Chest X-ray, AP view. Patient: 58 years old, sex M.
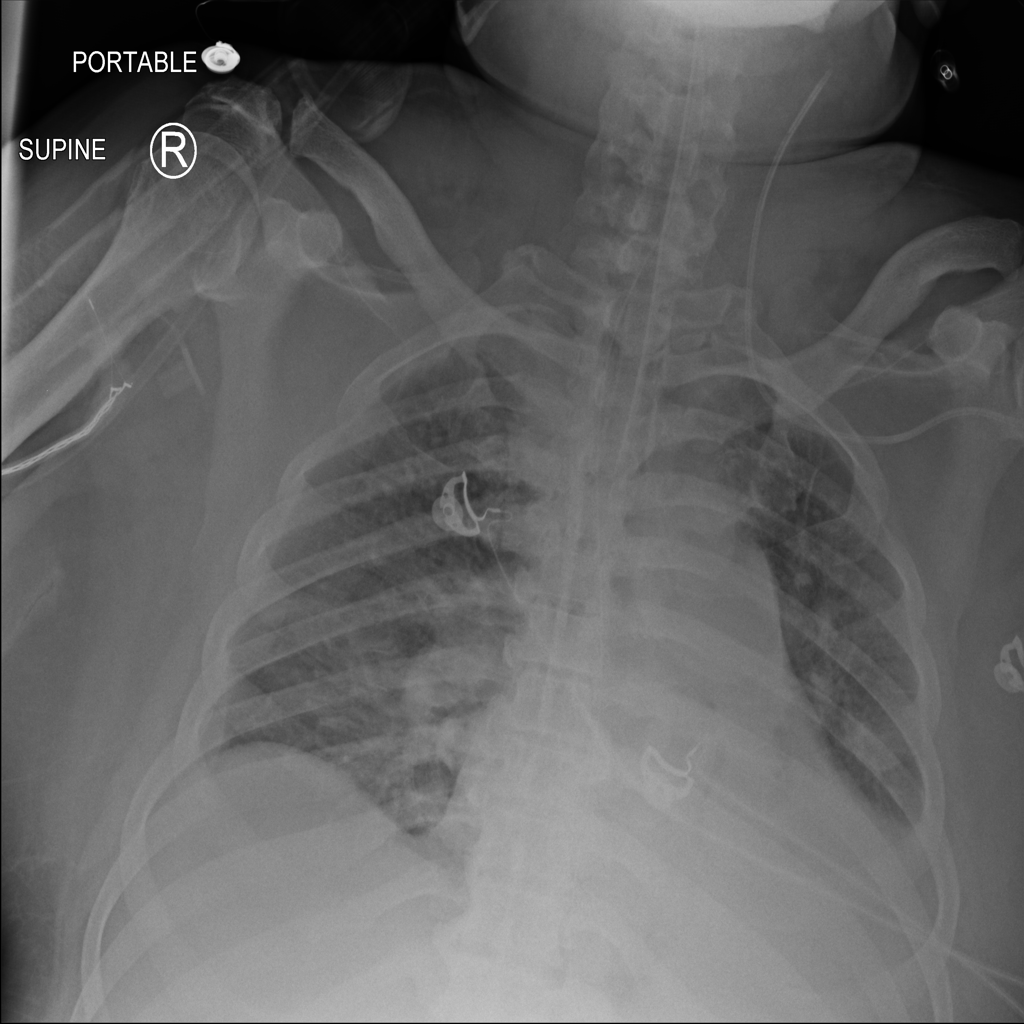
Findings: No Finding